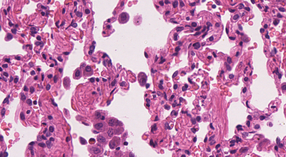
Tumor epithelial tissue: no
Tumor-associated stroma tissue: no
Normal tissue: yes